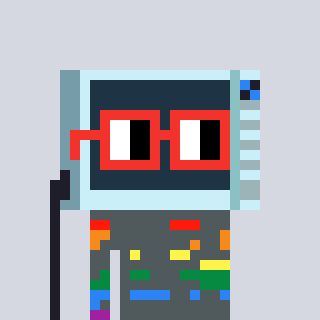
a pixel art character with square red glasses, a microwave-shaped head and a teal-colored body on a cool background